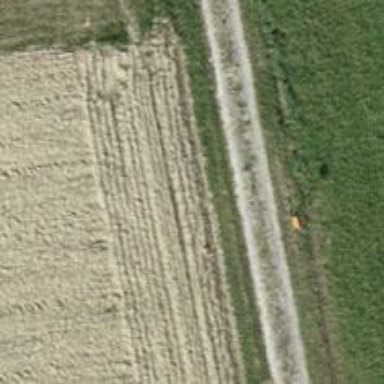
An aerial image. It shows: Pipeline marker.